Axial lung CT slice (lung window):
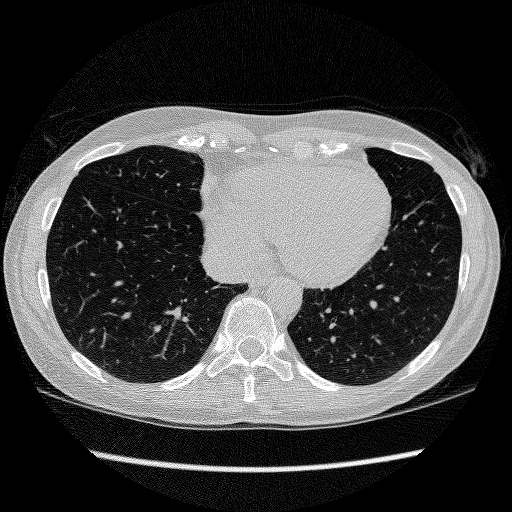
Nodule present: no